Question: My 'Grid' has 2 rows and 2 columns (Total: 4 cells) created at design time. I added 4 'Image' controls to each cell (some Loop here: Row, Column Definition etc... Set 'Grid.SetRow(imageControl, gridRowCell); Grid.SetColumn(imageControl, gridColumnCell);') at .
Just for testing purposes, I would like to know if there is something I could use to return the specific selected 'UIElement' in my case the 'Image' when selected?
- 'Grid''Image'
My purpose here is to empty the Source of that child image when selected because soon I'll be replacing that empty image with a new one.
Please suggest me also in what 'event' of 'Grid' to place your suggested code. 'Grid' doesn't have a 'Click' or 'SelectionChanged' event.
The I use Grid and dynamically add RowDefinition; ColumnDefinition because ListBox I think can't apply different item properties (i.e displaying images with different sizes) within a bounded collection display but Grid can do RowSpan and ColumnSpan which can stretch to Rows or Columns spanned.
The user selects a layout format (4 cols & 3 rows; 5 cols & 3 rows etc...) which makes it harder to create at design time.
All I want is to display the Image collection items in different sizes and hopefully can still be done using Binding

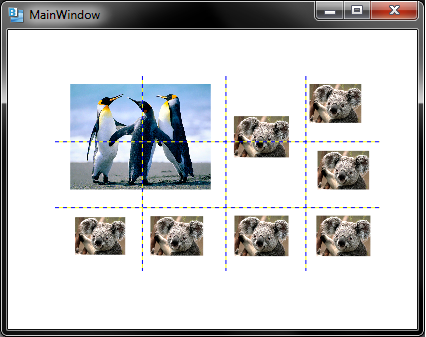
Answer: If you want selection you should use a 'ListBox'.
e.g.
1. Create a class for your images which has a property signature like this: Link : string
X : int
Y : int
2. Set up a ListBox with bindings and an ItemsPanel that is a Grid: <ListBox ItemsSource="{Binding ImageCollection}">
<ListBox.ItemContainerStyle>
<Style TargetType="ListBoxItem">
<Setter Property="Grid.Column" Value="{Binding X}"/>
<Setter Property="Grid.Row" Value="{Binding Y}"/>
</Style>
</ListBox.ItemContainerStyle>
<ListBox.ItemsPanel>
<ItemsPanelTemplate>
<Grid>
<Grid.ColumnDefinitions>
<ColumnDefinition/>
<ColumnDefinition/>
</Grid.ColumnDefinitions>
<Grid.RowDefinitions>
<RowDefinition/>
<RowDefinition/>
</Grid.RowDefinitions>
</Grid>
</ItemsPanelTemplate>
</ListBox.ItemsPanel>
<ListBox.ItemTemplate>
<DataTemplate>
<Image Source="{Binding Link}"/>
</DataTemplate>
</ListBox.ItemTemplate>
</ListBox>
You now can select the images and the 'ListBox.SelectedItem' can be casted to your class and the 'Link' can be changed.
You can also wrap the image in the 'DataTemplate' in a 'Button' if you want it clickable.